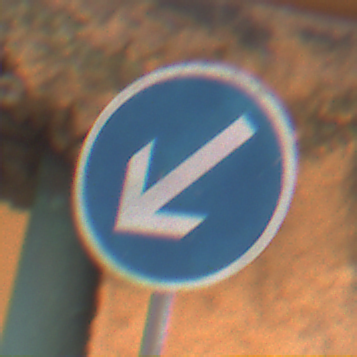
Verkehrszeichen: VorgeschriebeneVorbeifahrtLinks
Umgebung: Outdoor, Urban
Tageszeit: Midday
Wetter: Overcast
Licht: Natural
Jahreszeit: NotSpecified
Kontrast: LowContrast